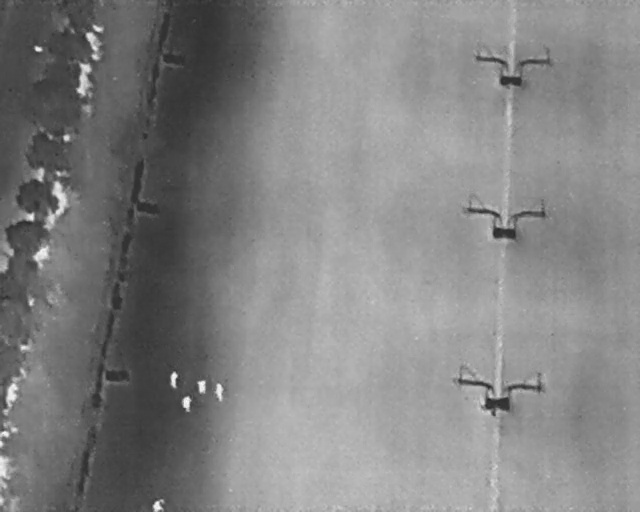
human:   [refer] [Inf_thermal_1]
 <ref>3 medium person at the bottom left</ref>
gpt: <box>[[25, 73, 28, 75, 2], [27, 77, 30, 80, 2], [23, 97, 25, 100, 2]]</box>

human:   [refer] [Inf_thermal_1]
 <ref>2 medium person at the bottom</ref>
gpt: <box>[[32, 75, 35, 77, 2], [30, 74, 32, 76, 2]]</box>